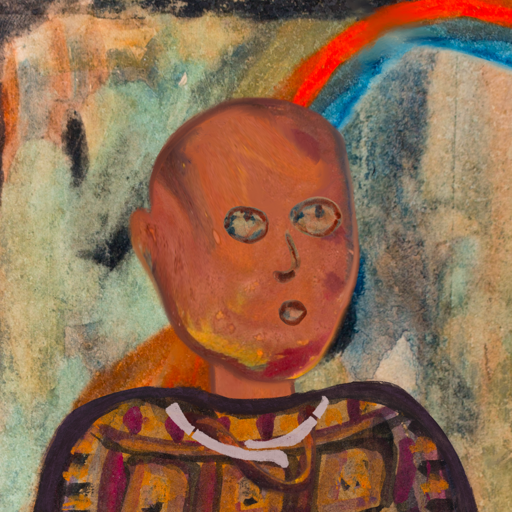
Background: Childish, Head And Neck Side: Mother_And_Son_Son, Face Side: Orphan, Bust: Doll, Hair Side: Blank, Head Accessory: Blank, Second Necklace: Comrade, Necklace: Hypocrite_2, Baby: Blank